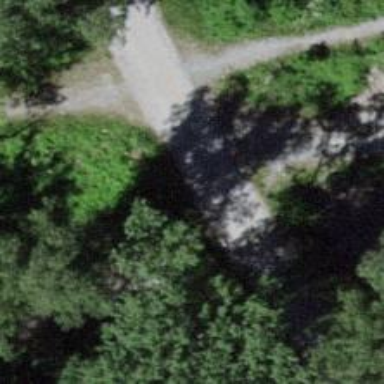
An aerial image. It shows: Unpaved track road with grade1 bridge designated for agricultural vehicles.